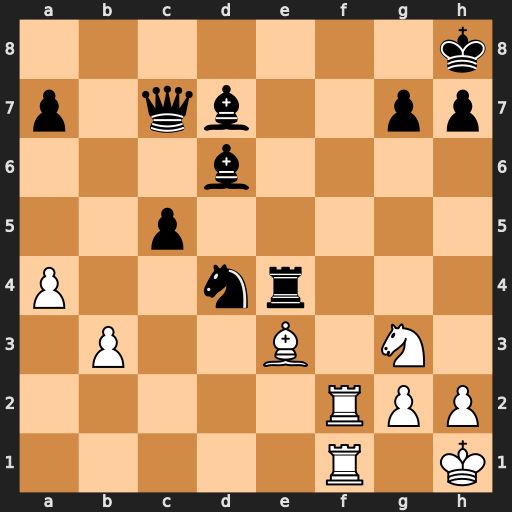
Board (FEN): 7k/p1qb2pp/3b4/2p5/P2nr3/1P2B1N1/5RPP/5R1K
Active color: w
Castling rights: -
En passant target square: -
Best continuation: Rf8+ Bxf8 Rxf8#